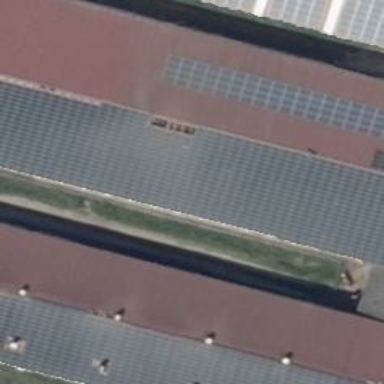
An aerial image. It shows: Solar power generator with photovoltaic panels.